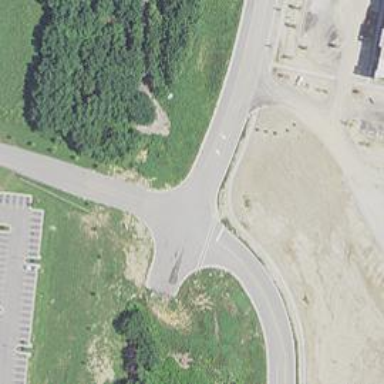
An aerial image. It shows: Marked road crossing.